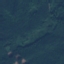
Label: Forest